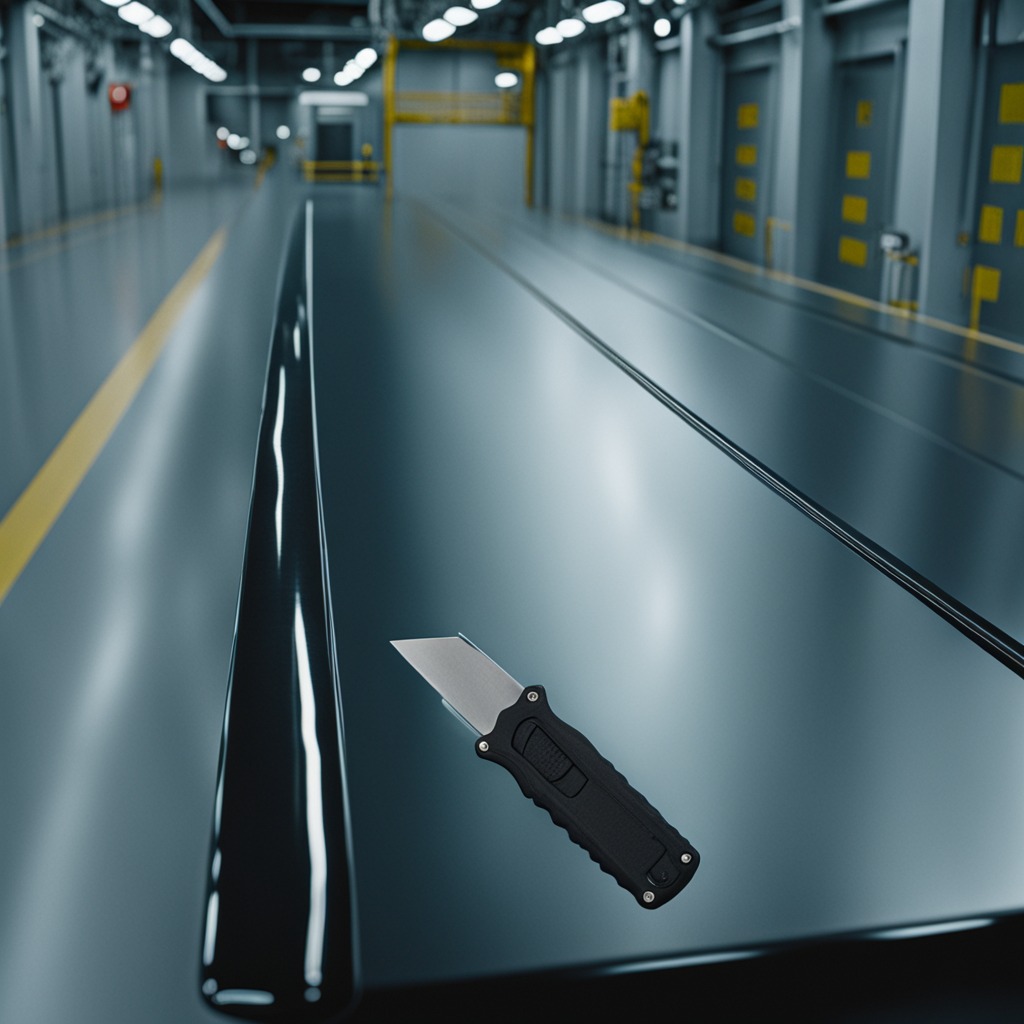
A utility knife is lying on a high-gloss table in a ship maintenance bay industrial lighting.